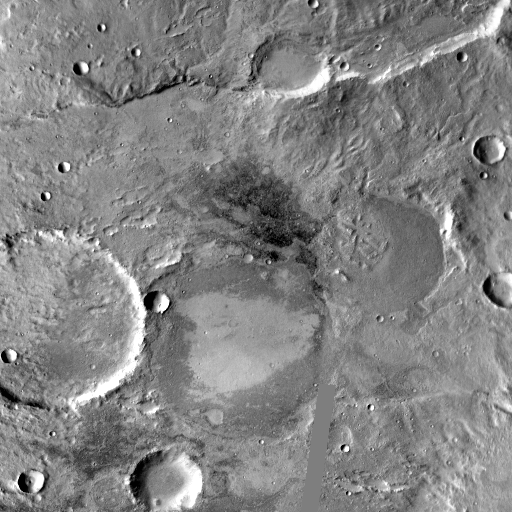
Crater classes present: Background, Other, Buried, Secondary